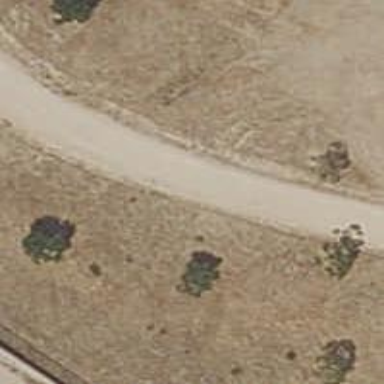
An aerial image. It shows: Dirt path.